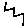
Label: zigzag